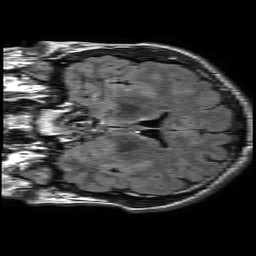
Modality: FLAIR
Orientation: coronal
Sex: male
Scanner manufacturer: philips
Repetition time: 11 s
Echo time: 0.125 s